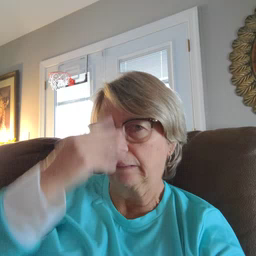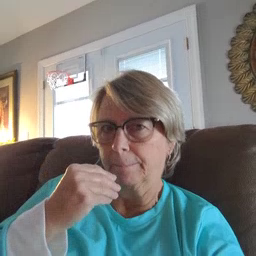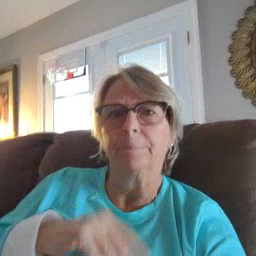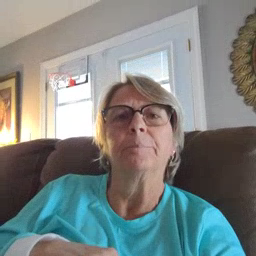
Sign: sleep